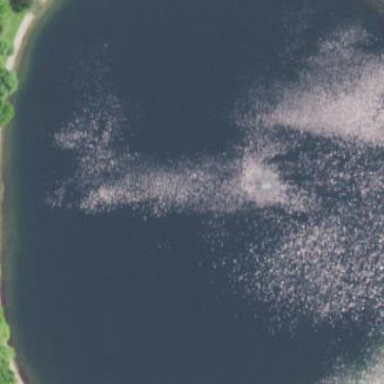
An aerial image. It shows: Lake with natural water.